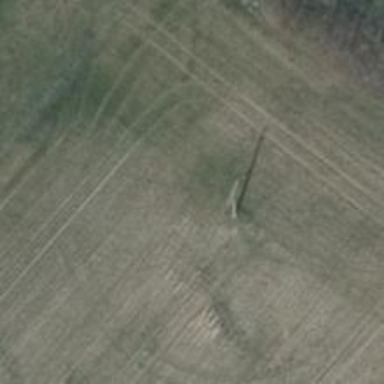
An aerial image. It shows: Power pole.